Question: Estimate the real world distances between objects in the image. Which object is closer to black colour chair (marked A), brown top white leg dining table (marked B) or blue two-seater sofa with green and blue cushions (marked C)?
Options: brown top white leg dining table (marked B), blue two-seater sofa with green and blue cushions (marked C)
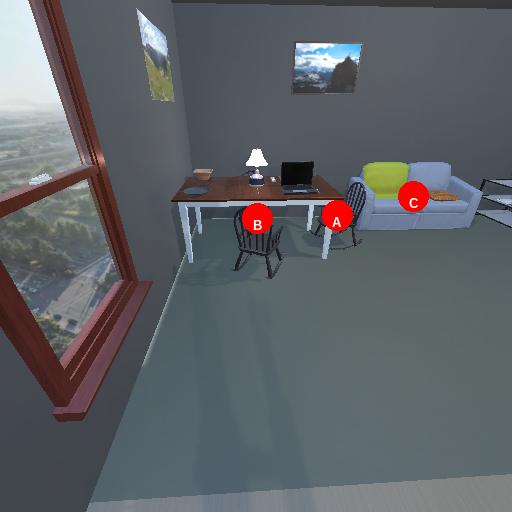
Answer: brown top white leg dining table (marked B)